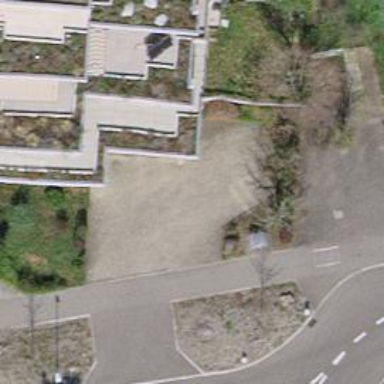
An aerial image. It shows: Parking entrance.